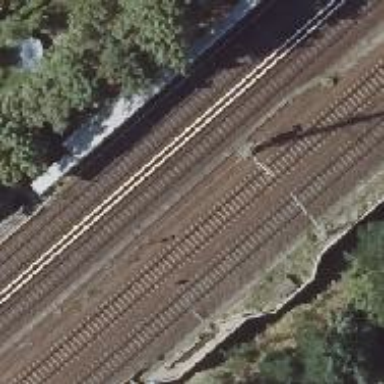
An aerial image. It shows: Solitary milestone along the railway.